Question: trying to register a DLL built with visual c++ 2005 and another DLL built with visual c++ 2008.
the system config is windows 7 enterprise 64 bit
I tried running regsvr32 from default location and from 'c:\windows\syswow64'
in either case I'm getting the error

I have C++ redistributable runtime library installed for 2005, 2005 SP1, 2008 for x86 and x64.
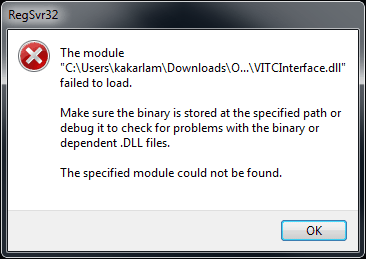
Answer: The VITInterface.DLL probably depends on an another DLL. Try <URL> to see what else your DLL needs.